Question: I have one div on top of the other. The top div has 'margin-bottom: 10px', the bottom div has 'margin-top: 10px', but there is only 10px of space between the two divs.
Live example: <URL>
Html with Css:
'''
<div style="margin-bottom:10px; background: #e6e6e6;" id="one">one</div>
<div style="margin-top:10px; background: #ccc" id="two">two</div>
'''
Rendered:

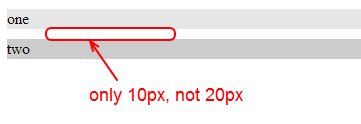
Answer: That is called margin collapse. It is a per-spec behavior. <URL>
Basically, when 2 vertical margins overlap, only the largest one is taken into account. Give any of the elements a margin of '20px' to fix it.